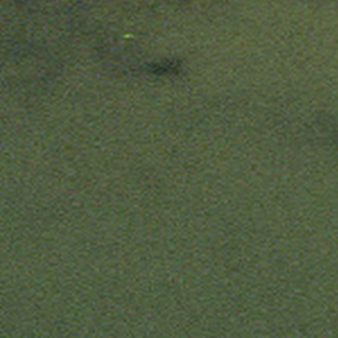
Label: other